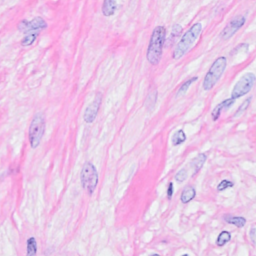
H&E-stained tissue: Breast